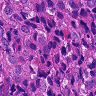
Metastatic tissue present: yes